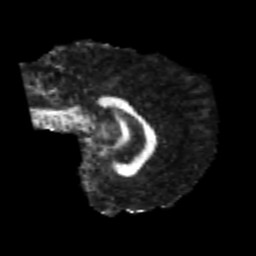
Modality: FA
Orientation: sagittal
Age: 22
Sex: male
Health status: healthy
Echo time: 0.074 s